Interaction volume radius: 5 \u00c5
Interaction volume height: 15 \u00c5
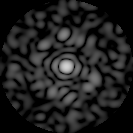
Disorder parameter: 0.8395